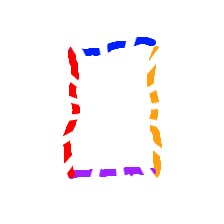
Shape: rectangle